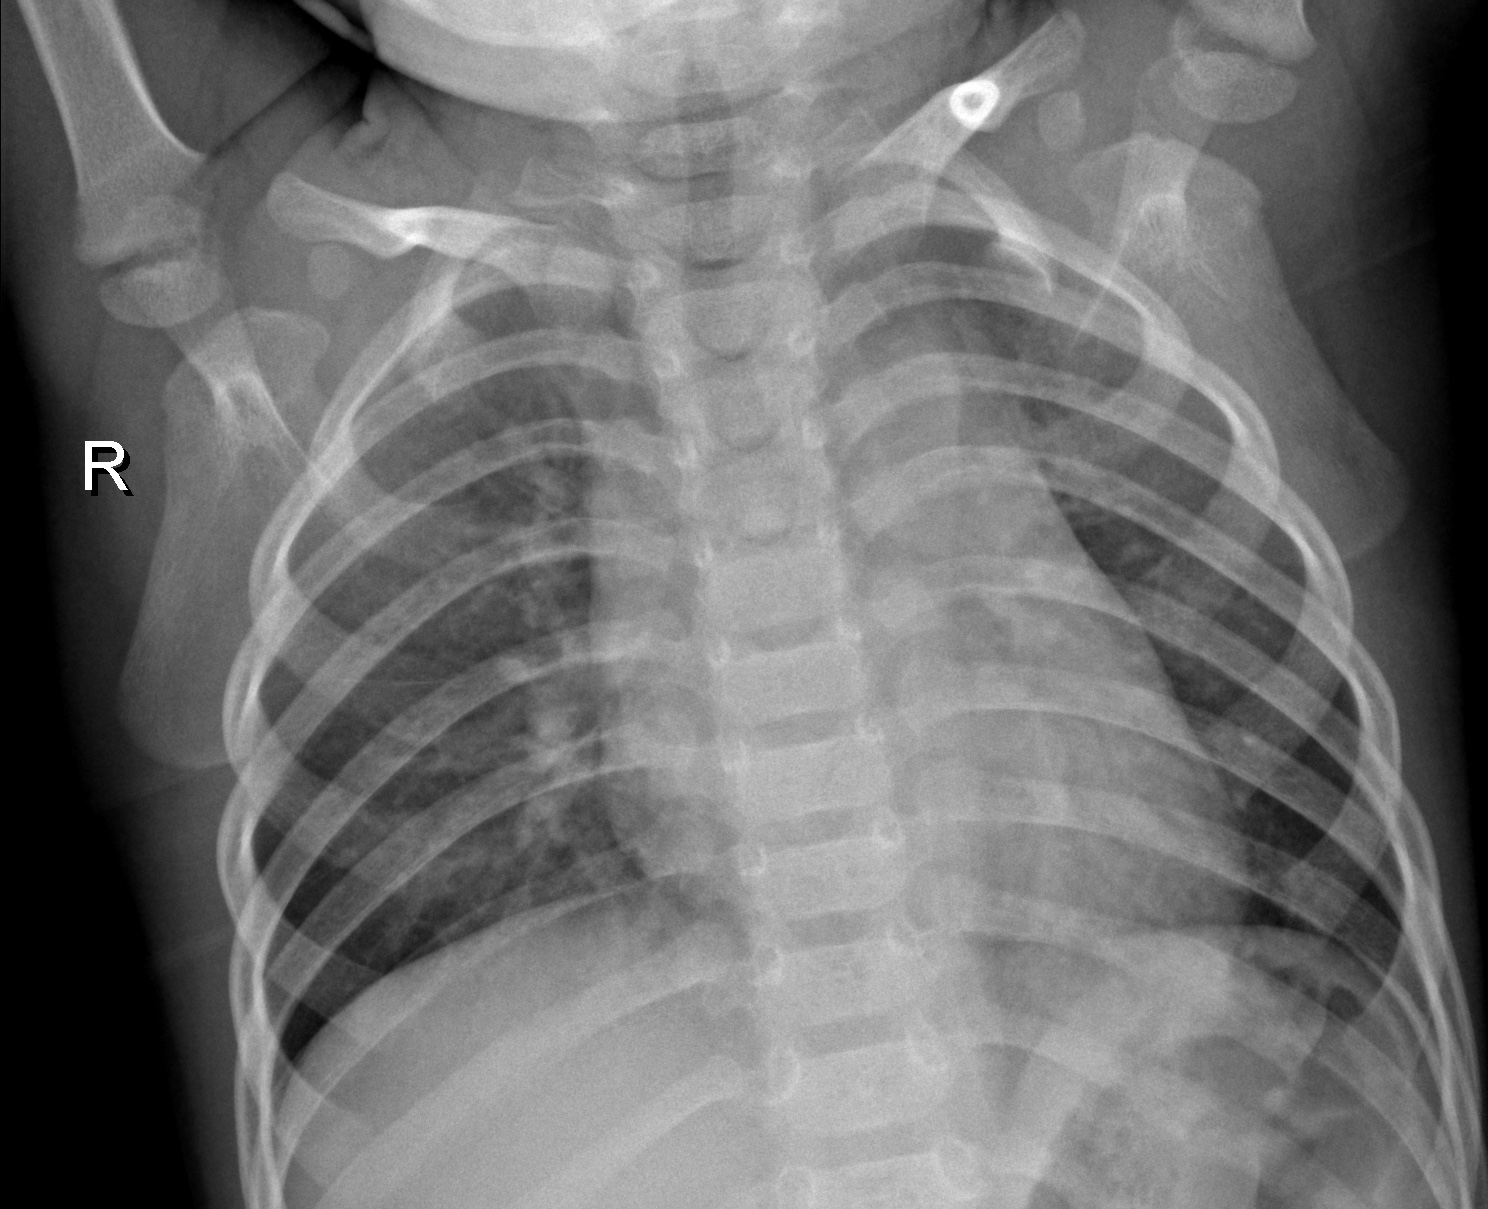
Diagnosis: NORMAL